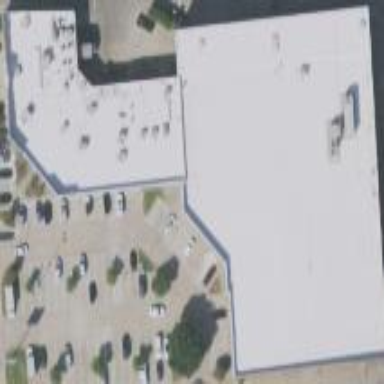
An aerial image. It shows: Retail building.